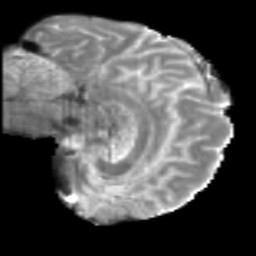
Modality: T2w
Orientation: sagittal
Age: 46
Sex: male
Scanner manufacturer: siemens
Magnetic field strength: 3 T
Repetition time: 5 s
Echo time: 0.092 s